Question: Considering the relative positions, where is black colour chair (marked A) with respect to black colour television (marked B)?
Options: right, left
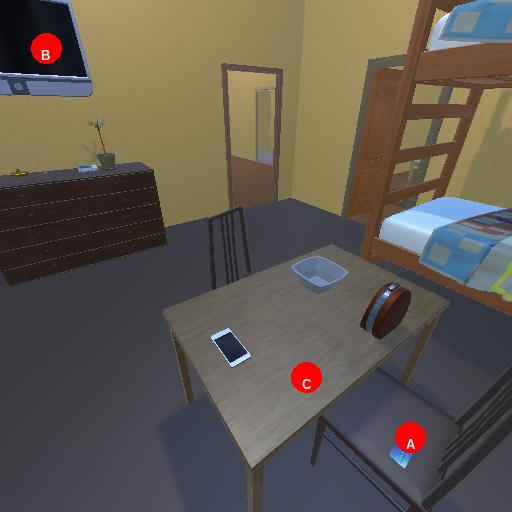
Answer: right